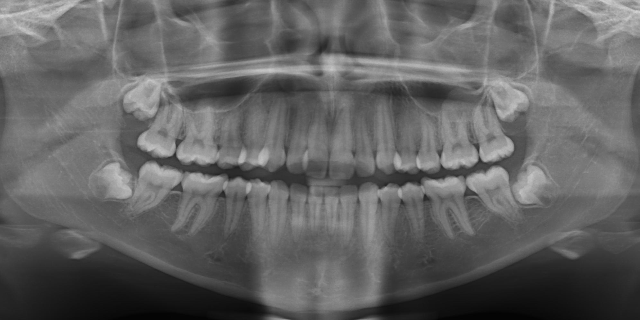
adult